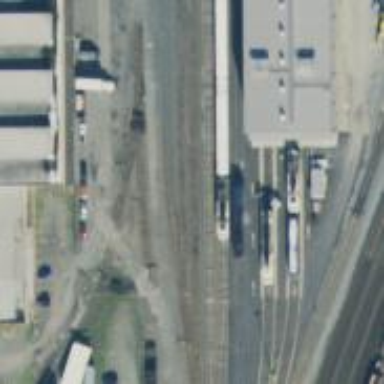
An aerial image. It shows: Abandoned railway yard.